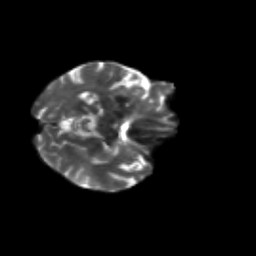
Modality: T2w
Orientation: axial
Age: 78
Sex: female
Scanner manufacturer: siemens
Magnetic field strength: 3 T
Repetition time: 4.71 s
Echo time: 0.0906 s